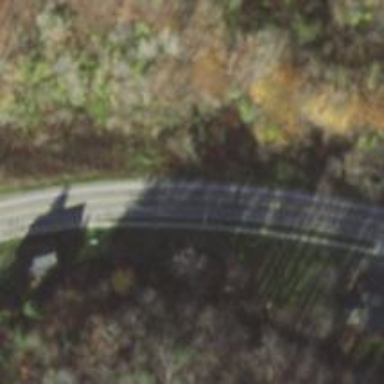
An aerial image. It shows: Primary highway.